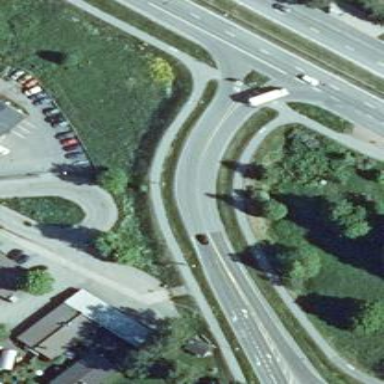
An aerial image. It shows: Asphalt cycleway.